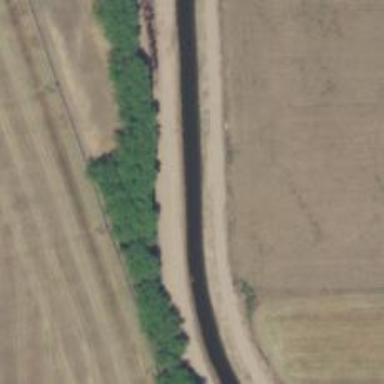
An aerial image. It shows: Canal.